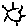
Label: sun